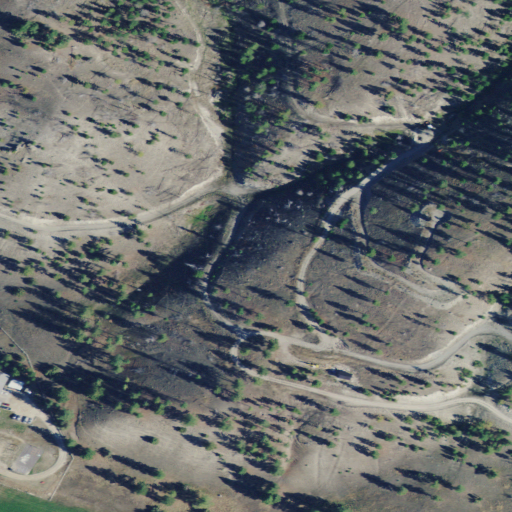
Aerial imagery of valley in Montana named Schoolhouse Gulch containing shrub, evergreen forest, grassland, medium intensity development, pasture, and low intensity development